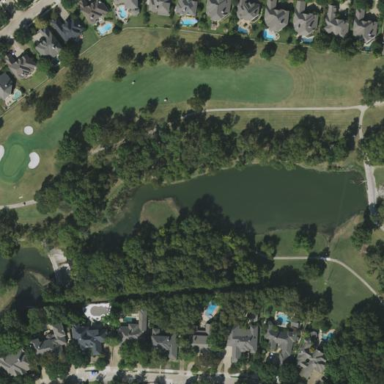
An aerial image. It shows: Water hazard on golf course.